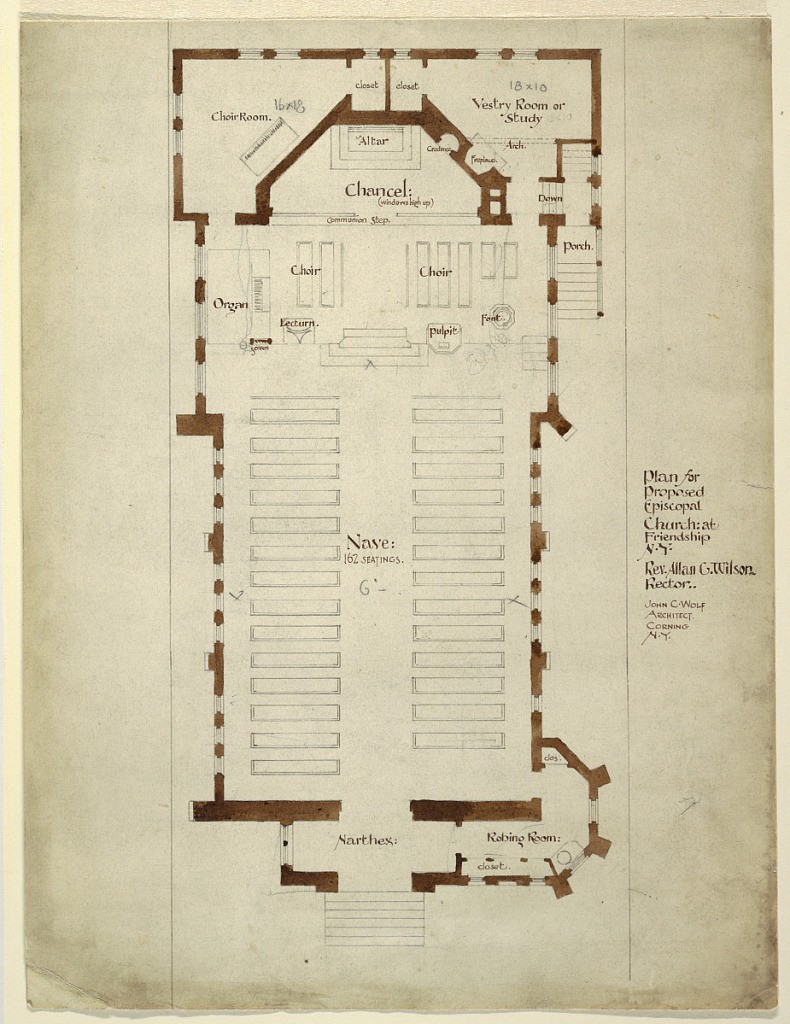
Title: Floor plan, Episcopal church at Friendship, N.Y.
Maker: John C. Wolf
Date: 1890–1900
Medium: Graphite, brush and brown watercolor, pen and black ink on heavy off-white paper
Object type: Drawing
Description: Plan of a church with exteriors in brown.